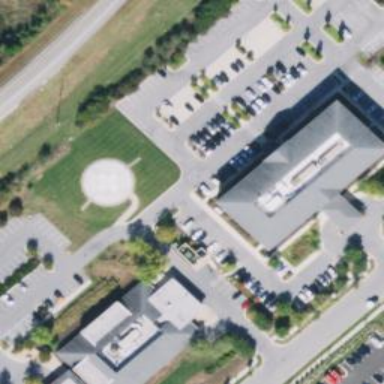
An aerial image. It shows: Healthcare clinic is depicted in the image.